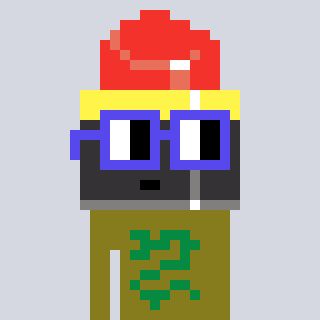
a pixel art character with square blue glasses, a lipstick-shaped head and a gunk-colored body on a cool background